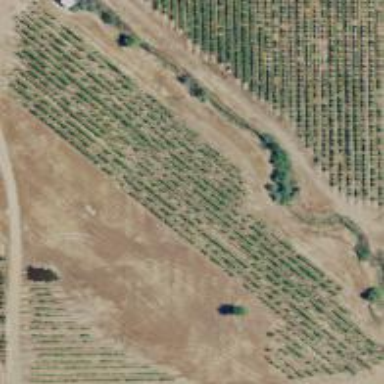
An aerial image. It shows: Vineyard growing grapes.